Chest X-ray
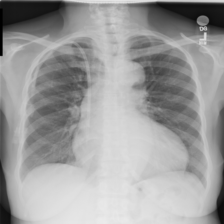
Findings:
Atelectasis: negative
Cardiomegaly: positive
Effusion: negative
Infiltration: negative
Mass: negative
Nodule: negative
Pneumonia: negative
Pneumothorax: negative
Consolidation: negative
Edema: negative
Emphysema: negative
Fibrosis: negative
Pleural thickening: negative
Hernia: negative